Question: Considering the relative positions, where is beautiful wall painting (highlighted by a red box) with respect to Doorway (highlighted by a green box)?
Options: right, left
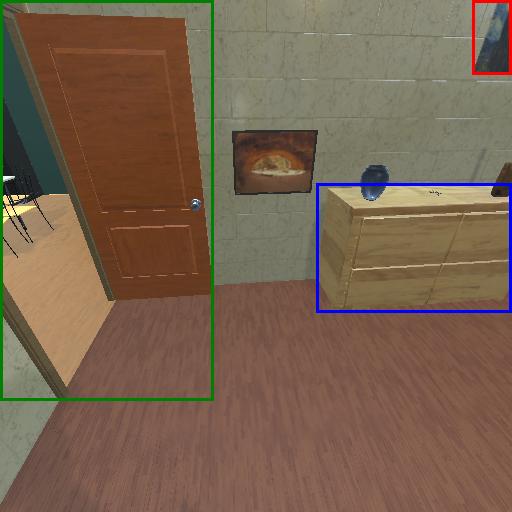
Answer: right